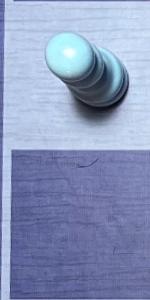
Label: Empty